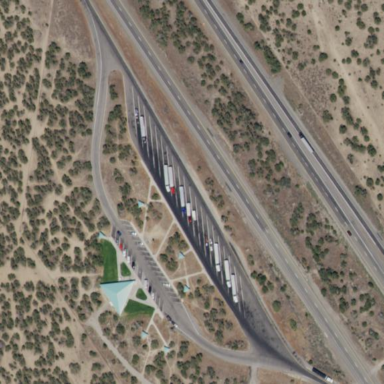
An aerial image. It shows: Rest area along the road.